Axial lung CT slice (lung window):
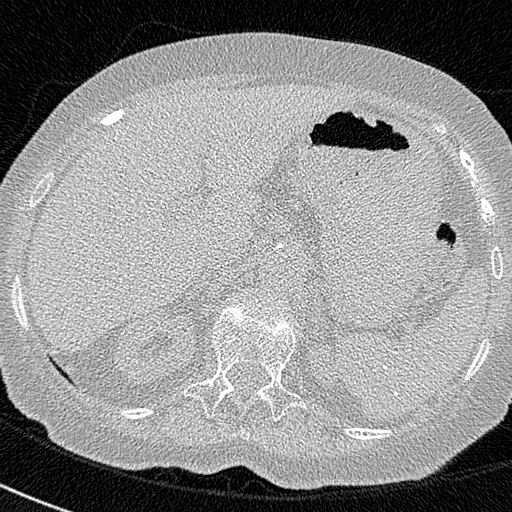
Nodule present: no